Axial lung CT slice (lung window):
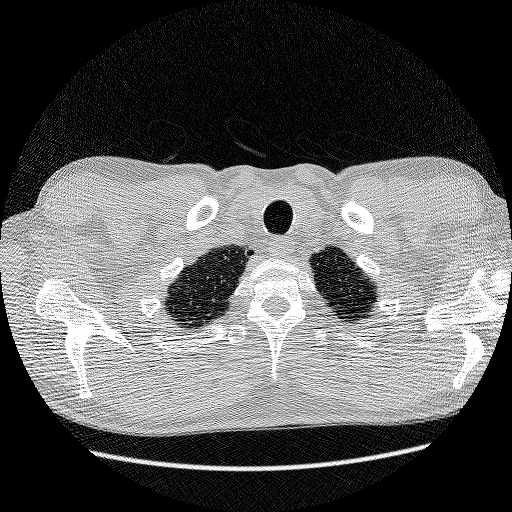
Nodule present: no